Interaction volume radius: 5 \u00c5
Interaction volume height: 10 \u00c5
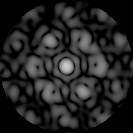
Disorder parameter: 0.4147